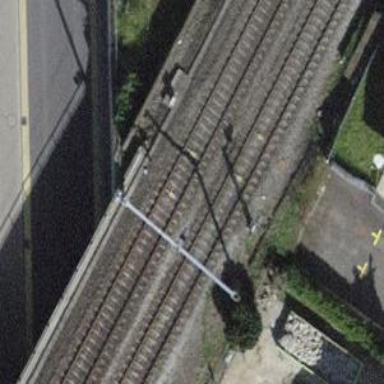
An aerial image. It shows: Railway bridge with electrified contact lines.